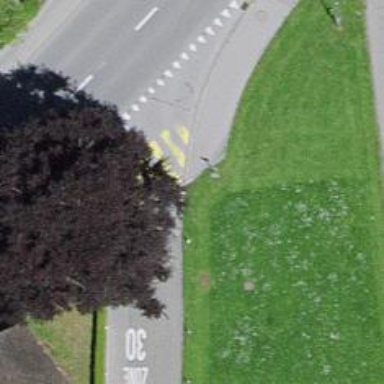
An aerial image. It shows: Marked crossing on the road with clear markings.